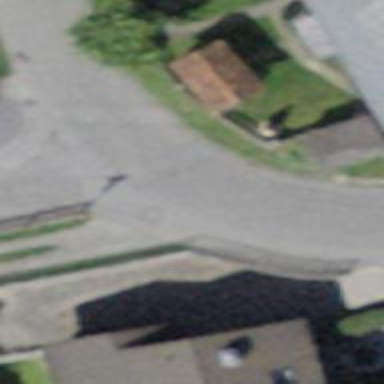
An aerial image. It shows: Asphalt road in residential area.